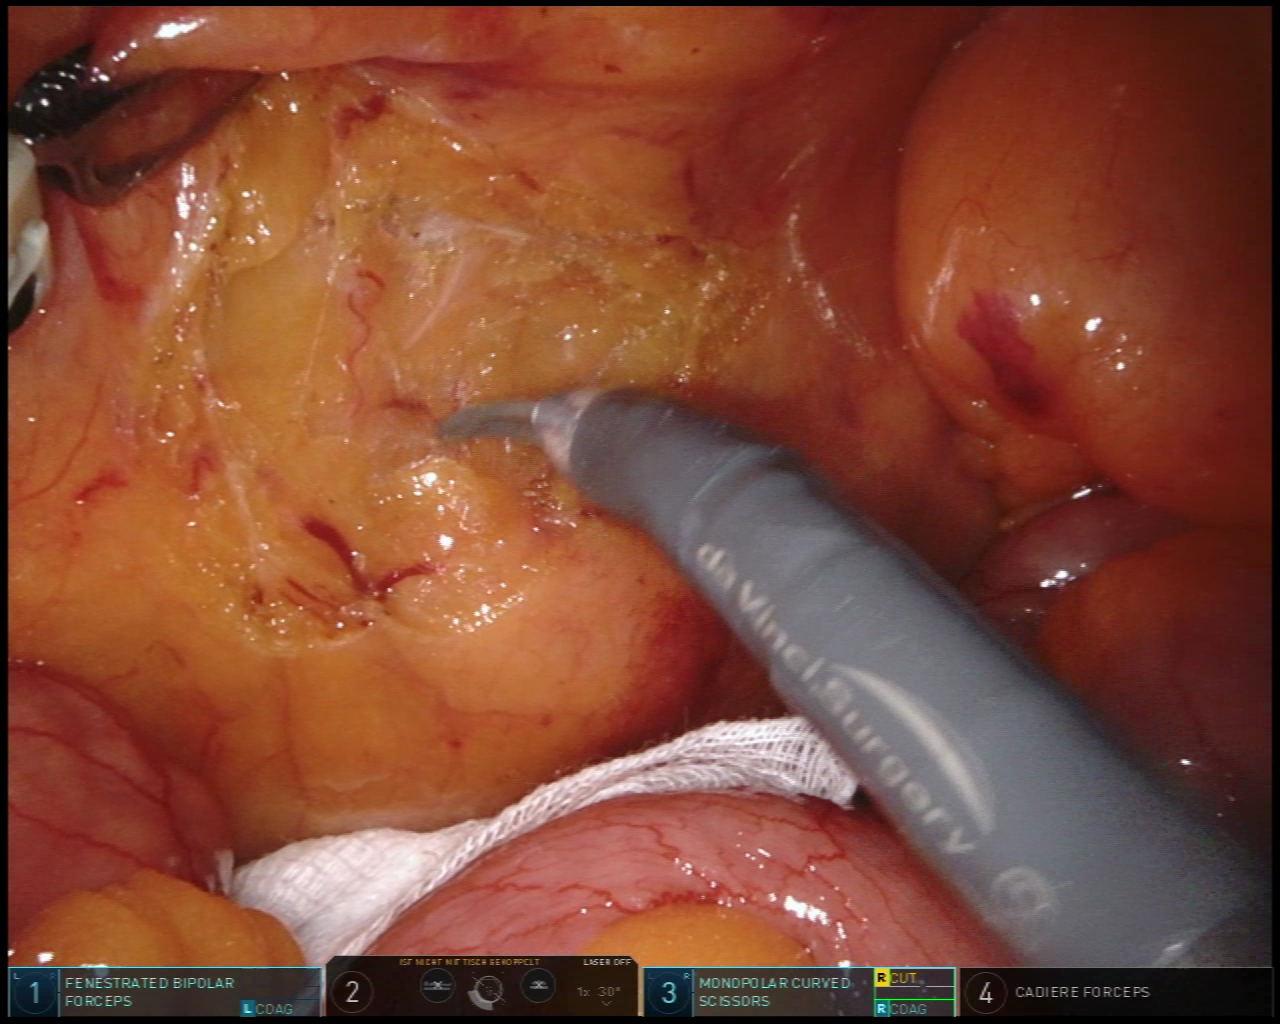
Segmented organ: small_intestine
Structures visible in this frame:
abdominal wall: no
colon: no
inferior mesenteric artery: no
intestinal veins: no
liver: no
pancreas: no
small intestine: yes
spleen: no
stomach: no
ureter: no
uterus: no
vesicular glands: no